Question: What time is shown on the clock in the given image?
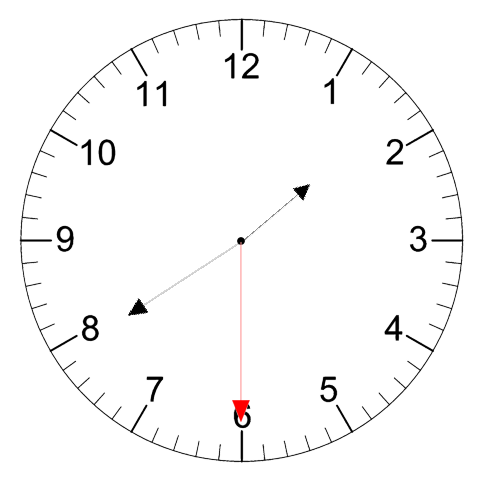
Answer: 01:39:30